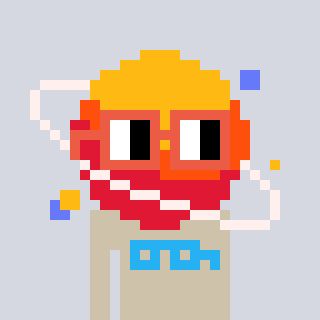
a pixel art character with square orange glasses, a saturn-shaped head and a bege-colored body on a cool background